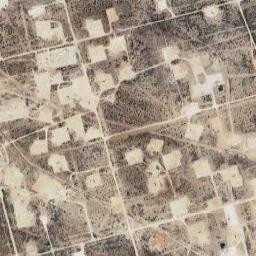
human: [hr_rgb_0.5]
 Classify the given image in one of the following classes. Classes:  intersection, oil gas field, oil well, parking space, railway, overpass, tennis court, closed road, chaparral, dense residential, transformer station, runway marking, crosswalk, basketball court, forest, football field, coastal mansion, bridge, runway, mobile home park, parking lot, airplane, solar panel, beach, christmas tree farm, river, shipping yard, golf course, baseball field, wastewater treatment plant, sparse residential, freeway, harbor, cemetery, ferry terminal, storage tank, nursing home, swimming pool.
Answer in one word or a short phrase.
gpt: oil gas field